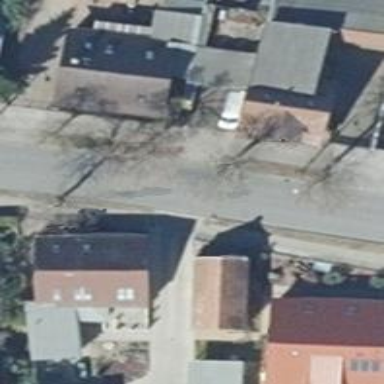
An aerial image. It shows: Driveway.